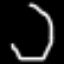
Label: octagon